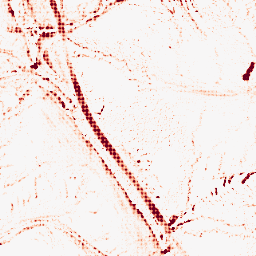
Category: morphological
Decomposition family: morphological
Decomposition parameters: operation: opening
size: 5
Upsampling method: sinc_blackman
Upsampling parameters: scale: 8
kernel_size: 8
Upsampling scale: 8